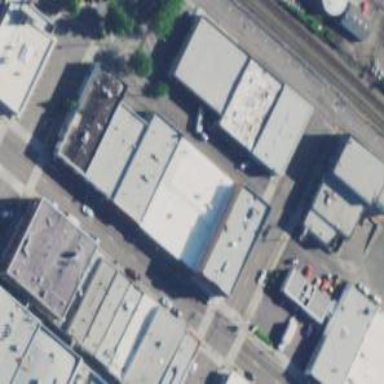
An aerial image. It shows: Commercial building.